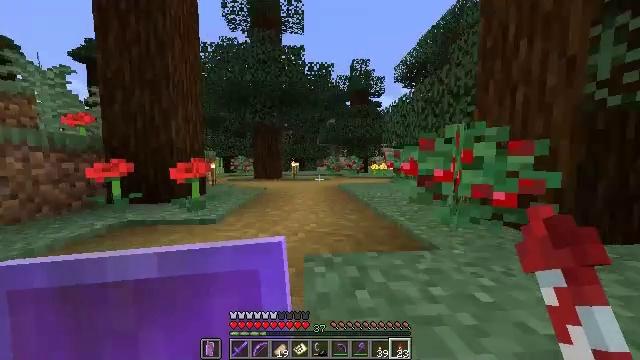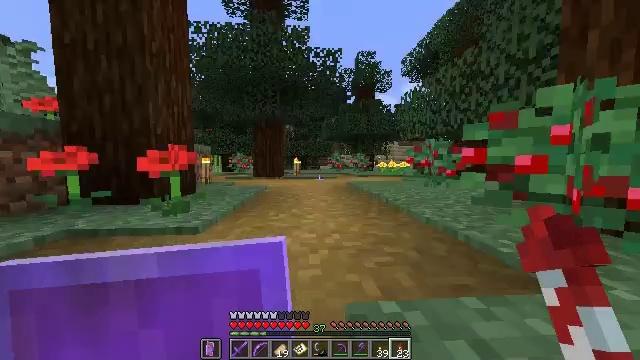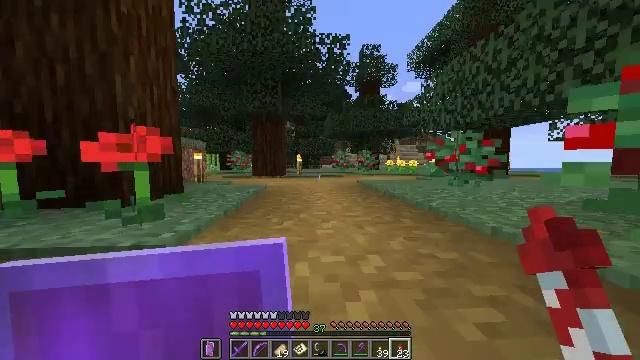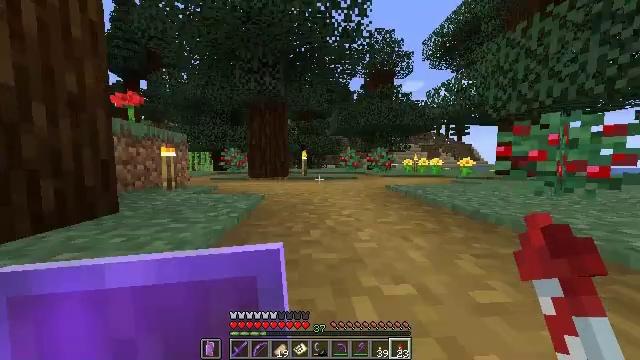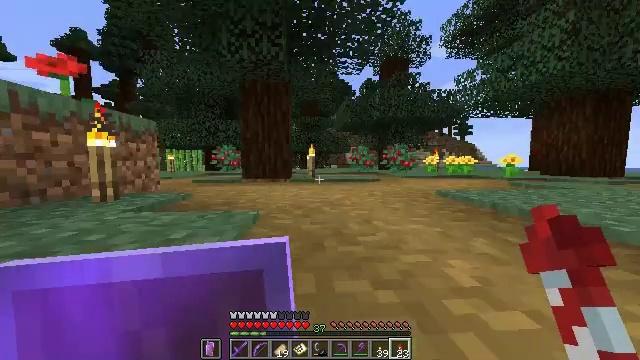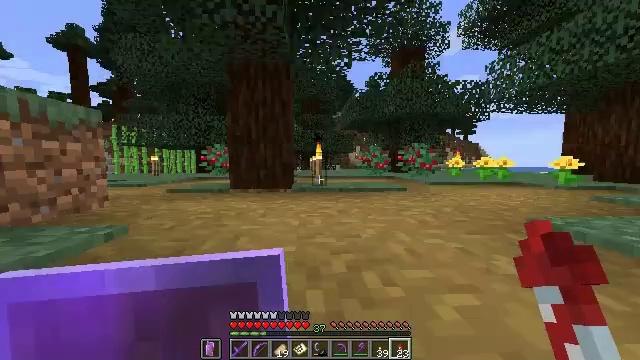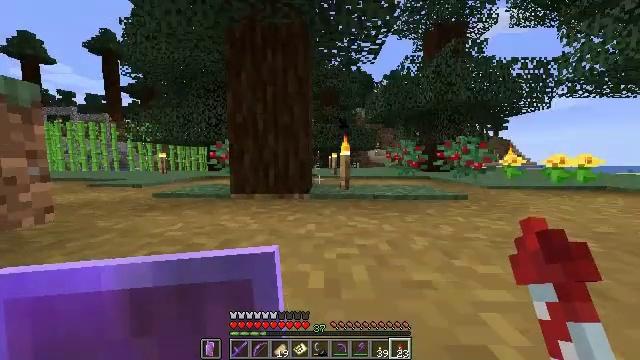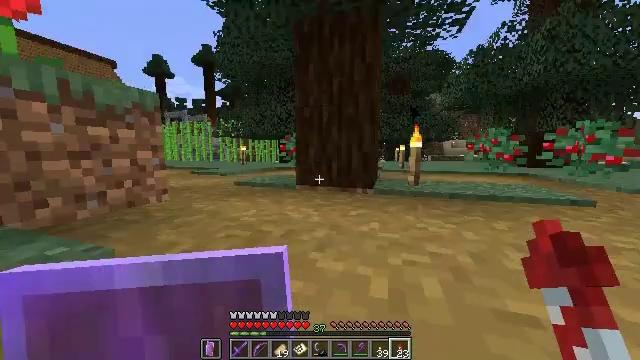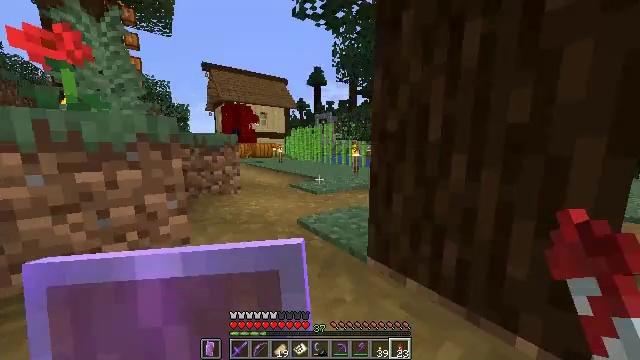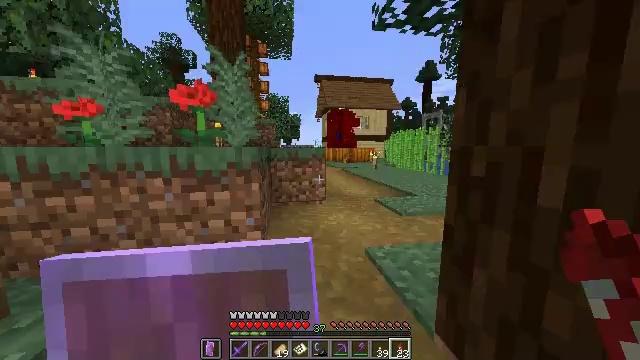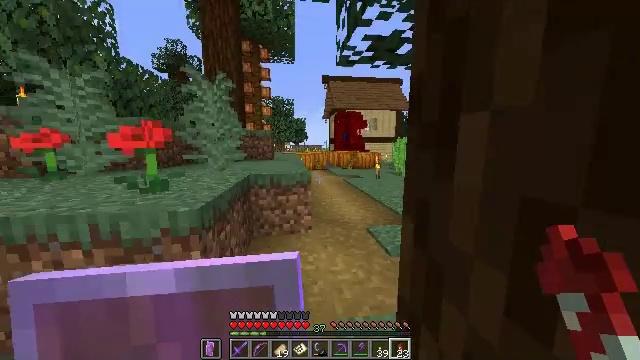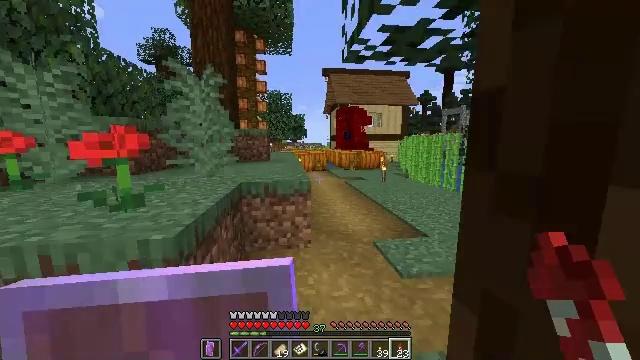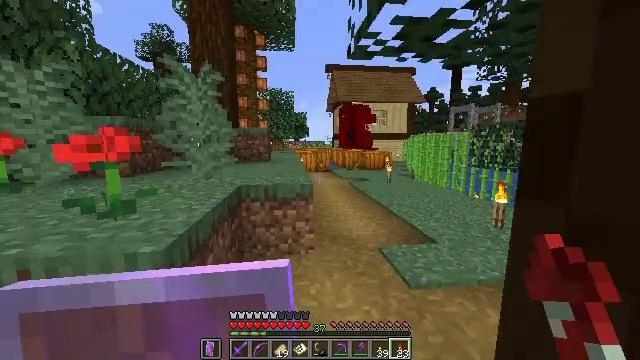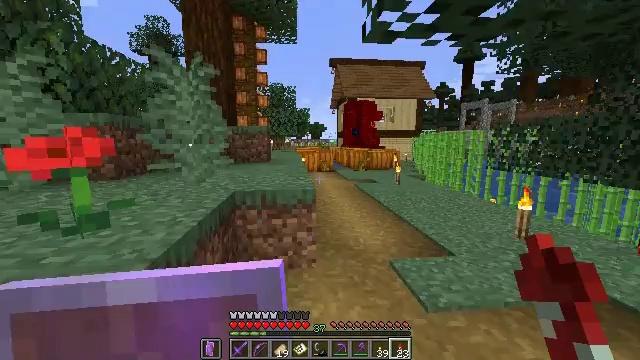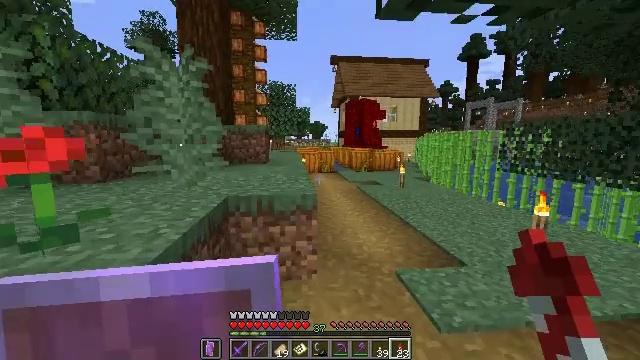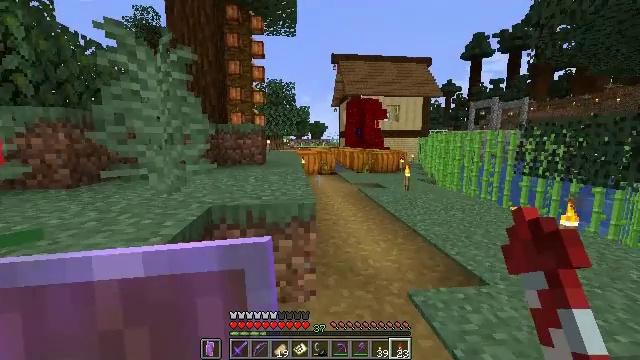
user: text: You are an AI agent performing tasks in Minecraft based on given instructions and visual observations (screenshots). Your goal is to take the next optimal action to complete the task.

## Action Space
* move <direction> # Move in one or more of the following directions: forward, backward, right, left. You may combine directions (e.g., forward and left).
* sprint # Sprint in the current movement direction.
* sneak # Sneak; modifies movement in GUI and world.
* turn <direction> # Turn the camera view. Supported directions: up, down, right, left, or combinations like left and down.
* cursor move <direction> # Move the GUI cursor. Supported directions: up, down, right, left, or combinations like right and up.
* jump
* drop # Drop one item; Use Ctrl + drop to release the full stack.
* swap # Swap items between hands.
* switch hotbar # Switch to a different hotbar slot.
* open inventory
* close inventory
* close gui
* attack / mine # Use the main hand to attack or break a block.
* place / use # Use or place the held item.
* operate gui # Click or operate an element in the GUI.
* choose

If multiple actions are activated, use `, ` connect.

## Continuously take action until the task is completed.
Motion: motion action
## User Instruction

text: Dig up the bone block in the desert or swamp biome.
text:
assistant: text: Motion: move forward, sprint
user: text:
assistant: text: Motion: move forward, sprint
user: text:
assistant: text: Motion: move forward, sprint
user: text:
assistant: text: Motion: move forward, sprint
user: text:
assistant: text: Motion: move forward, sprint
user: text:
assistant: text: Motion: move forward, sprint, turn left
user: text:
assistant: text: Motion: move forward, sprint, turn left and down
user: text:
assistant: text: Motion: move forward, sprint, turn left and down
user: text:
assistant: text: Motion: move forward, sprint, turn left
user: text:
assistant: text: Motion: move forward, sprint, turn left
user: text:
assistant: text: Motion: move forward, sprint
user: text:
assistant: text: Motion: move forward, sprint
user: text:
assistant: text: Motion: move forward, sprint
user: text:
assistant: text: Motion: move forward, sprint
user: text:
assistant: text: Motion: move forward, sprint
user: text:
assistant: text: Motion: move forward, sprint
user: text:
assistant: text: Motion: move forward, sprint
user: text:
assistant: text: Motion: move forward, sprint
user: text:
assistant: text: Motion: move forward, sprint, turn right
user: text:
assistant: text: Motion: move forward, sprint, turn right and up
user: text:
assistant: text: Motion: move forward and move right, sprint, turn right
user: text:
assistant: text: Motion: move forward and move right, sprint
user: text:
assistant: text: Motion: move forward and move right, sprint
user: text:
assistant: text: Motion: move forward and move right, sprint, turn left
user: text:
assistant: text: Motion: move forward, sprint, turn left
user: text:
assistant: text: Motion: move forward, sprint, turn left
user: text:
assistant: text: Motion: move forward, sprint, turn left
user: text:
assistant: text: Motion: move forward, sprint
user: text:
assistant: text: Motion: move forward, sprint
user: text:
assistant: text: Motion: move forward, sprint